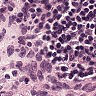
Metastatic tissue present: no